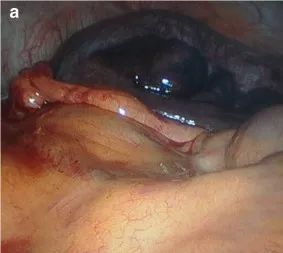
Laparoscopic view of the appendiceal mucosele (a).
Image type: medical_photograph (other_medical_photograph)